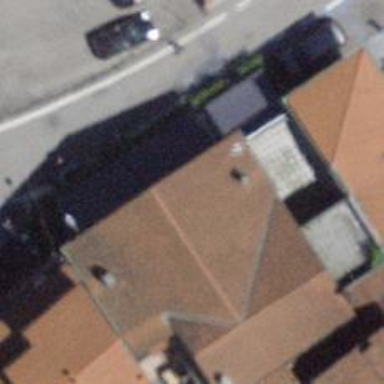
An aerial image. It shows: Restaurant.